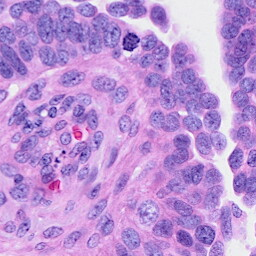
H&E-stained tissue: Ovarian